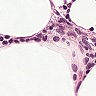
Metastatic tissue present: no